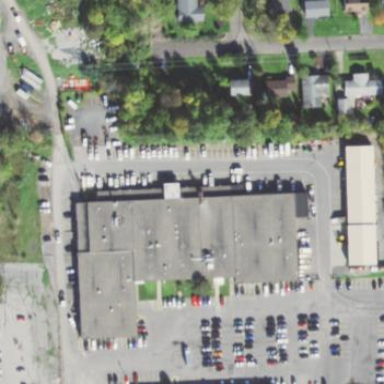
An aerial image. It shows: Industrial building.